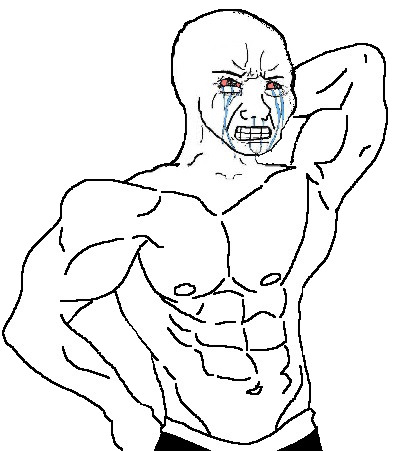
Label: 5_Stronkjak